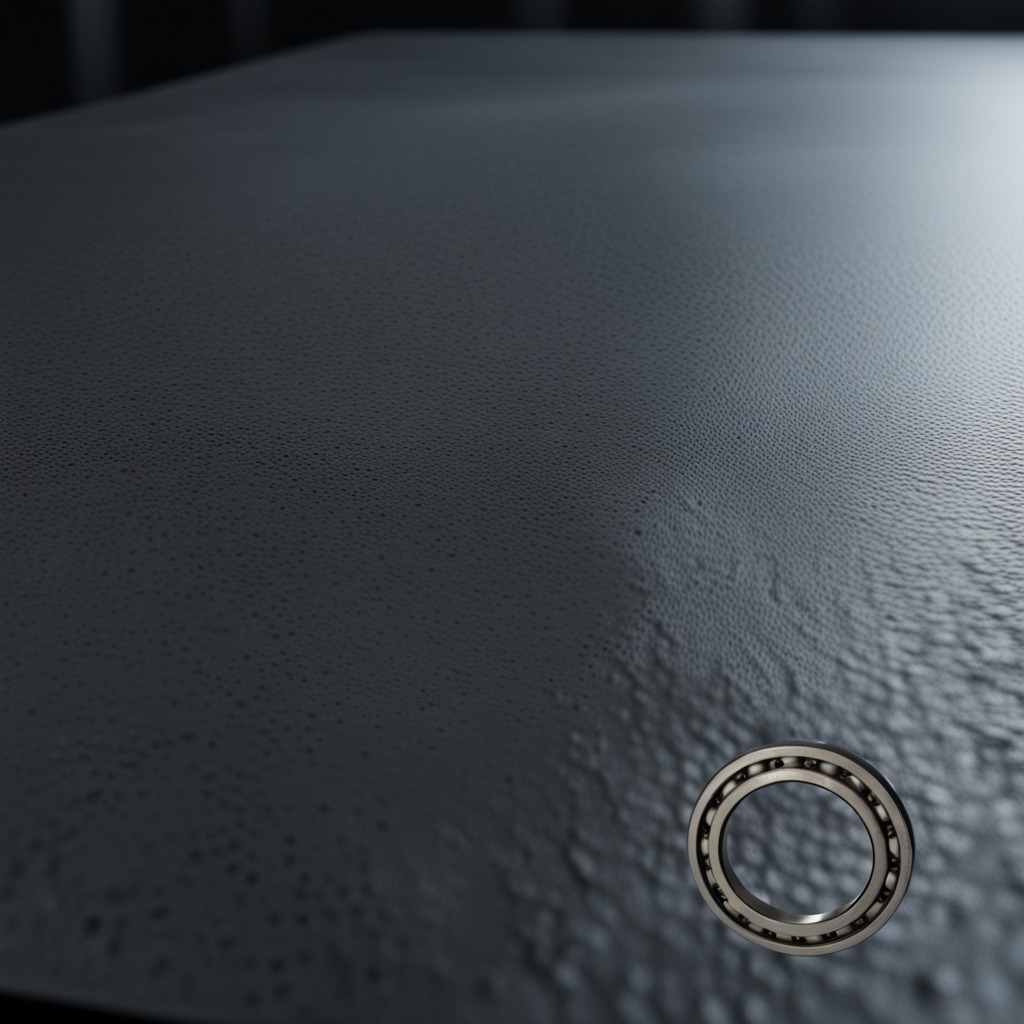
A metal ball bearing lies on a clean granite table inside a workshop at night dim ambient light soft shadows worn but